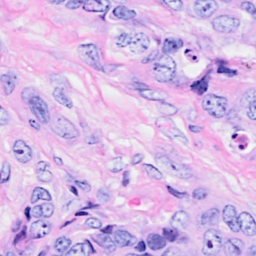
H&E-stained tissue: Breast